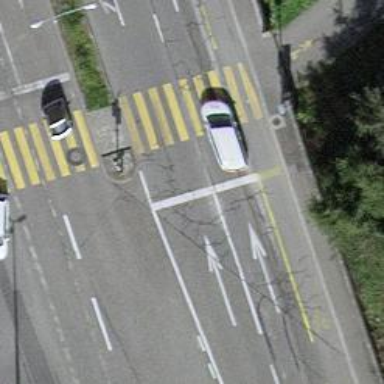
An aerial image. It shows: Road with traffic signals.